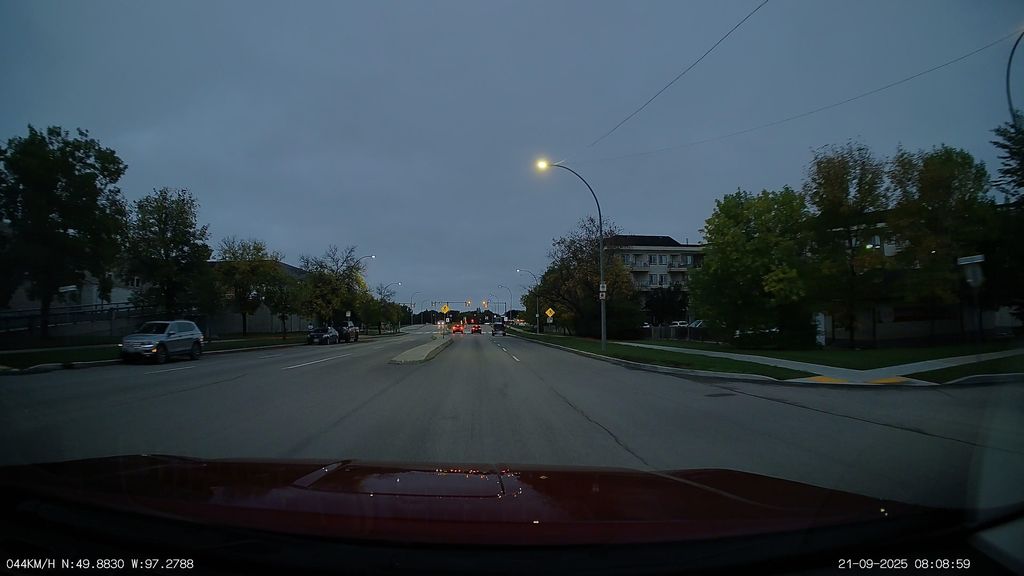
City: winnipeg